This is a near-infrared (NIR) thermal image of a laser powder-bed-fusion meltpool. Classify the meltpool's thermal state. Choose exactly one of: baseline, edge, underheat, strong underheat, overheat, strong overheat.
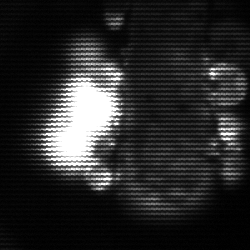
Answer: strong underheat